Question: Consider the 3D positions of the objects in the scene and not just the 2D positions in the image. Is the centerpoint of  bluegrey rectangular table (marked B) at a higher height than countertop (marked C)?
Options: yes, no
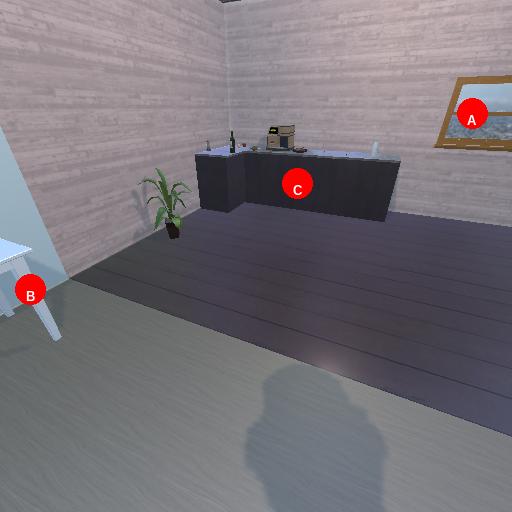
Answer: yes